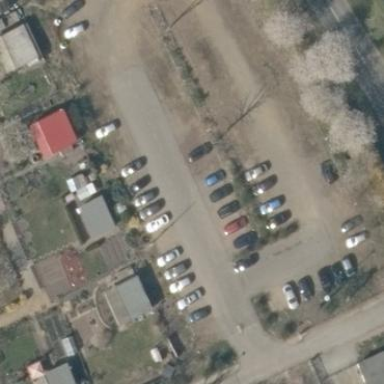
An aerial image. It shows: Parking area.